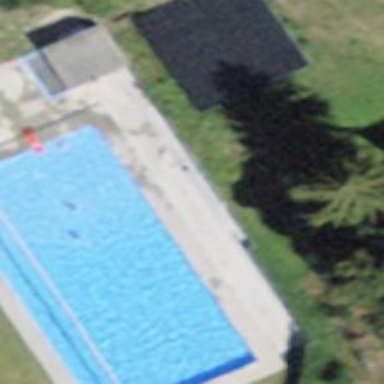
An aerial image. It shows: Swimming pool area designated for leisure and sports activities.